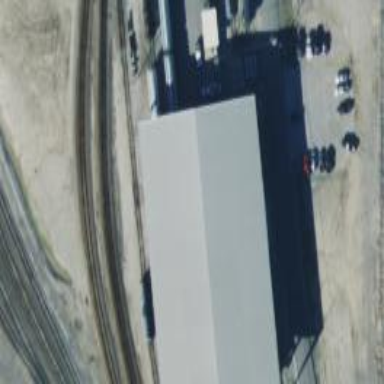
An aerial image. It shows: Industrial building used as railway workshop.